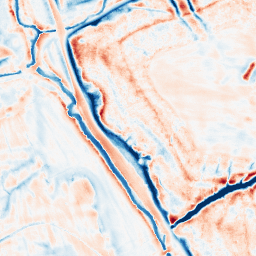
Category: edge_preserving
Decomposition family: bilateral
Decomposition parameters: d: 21
sigma_color: 100
sigma_space: 75
Upsampling method: quintic
Upsampling parameters: scale: 4
Upsampling scale: 4